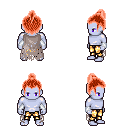
a pixel art fantasy rpg character, male body template, dark elf, purple skin, gray tattered cape, gold greaves, red short topknot hairstyle, white cloth bracers, four views (front, back, left, right), 2x2 character sprite sheet, small pixel art, hard edges, no anti-aliasing